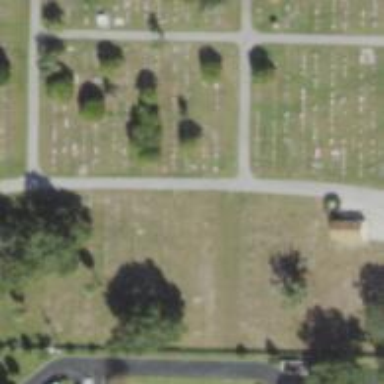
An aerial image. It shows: Cemetery.